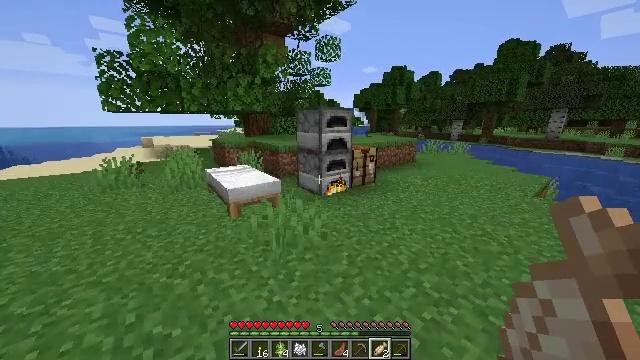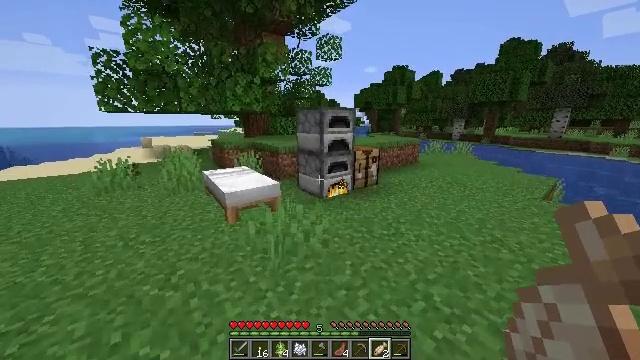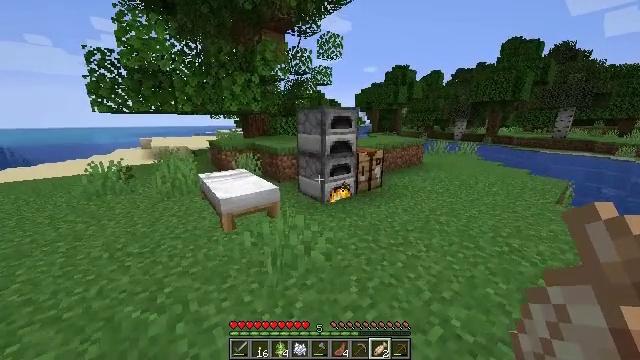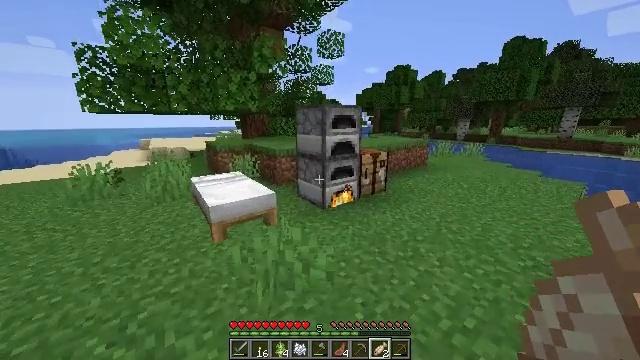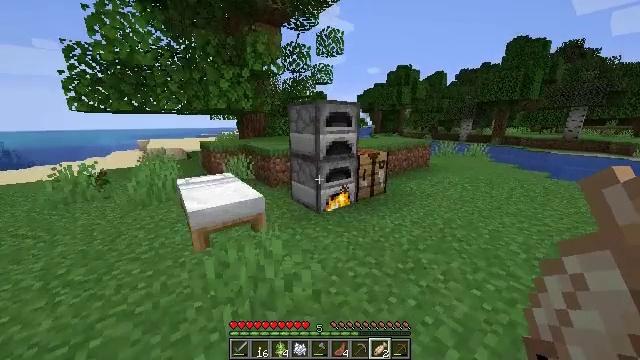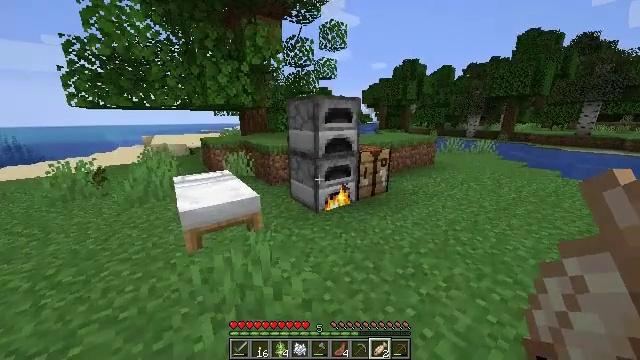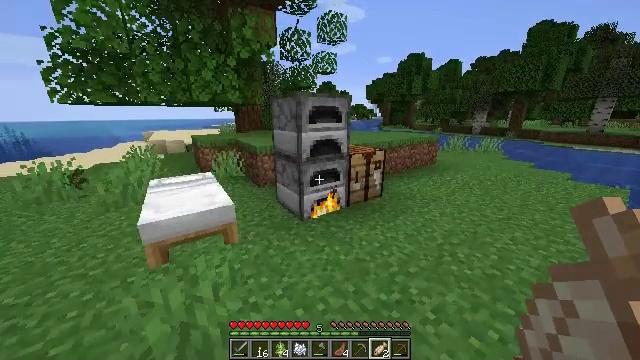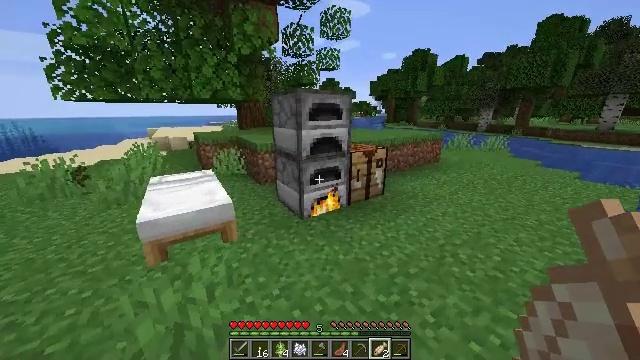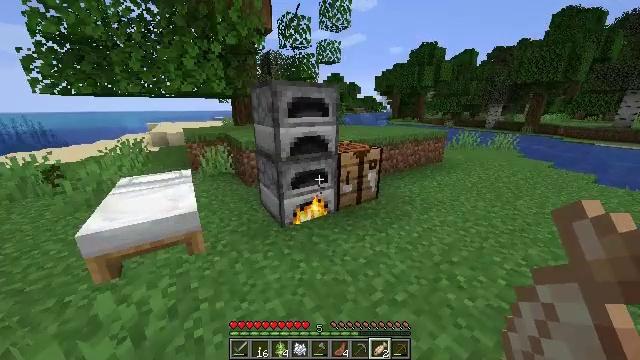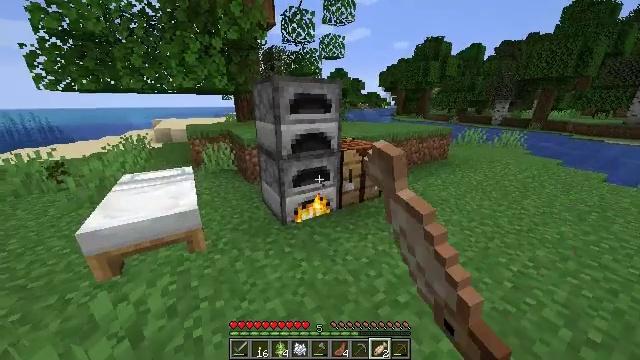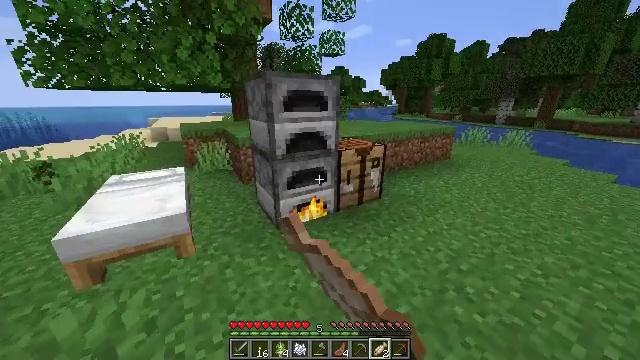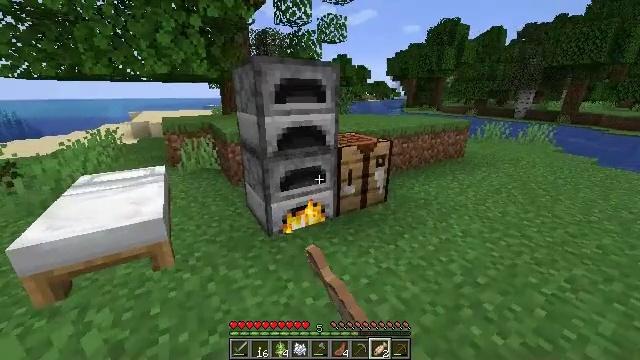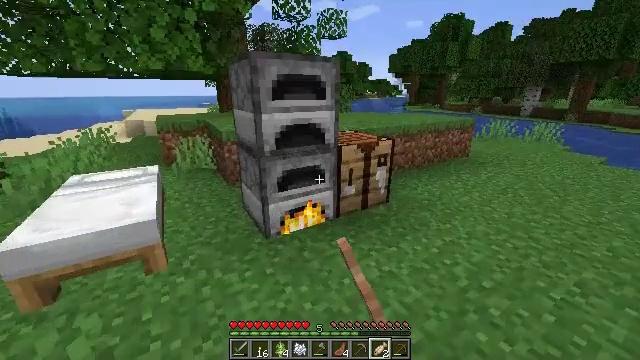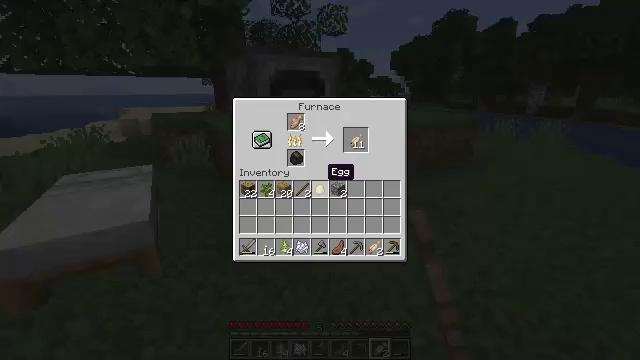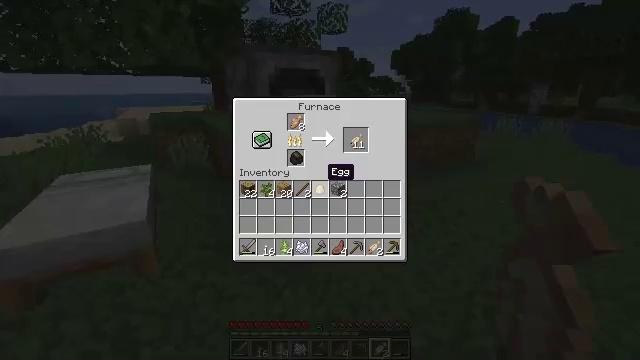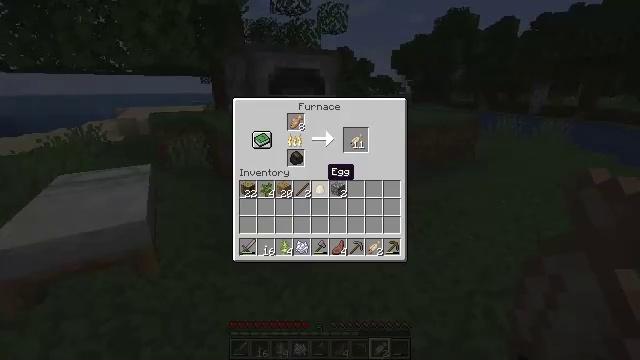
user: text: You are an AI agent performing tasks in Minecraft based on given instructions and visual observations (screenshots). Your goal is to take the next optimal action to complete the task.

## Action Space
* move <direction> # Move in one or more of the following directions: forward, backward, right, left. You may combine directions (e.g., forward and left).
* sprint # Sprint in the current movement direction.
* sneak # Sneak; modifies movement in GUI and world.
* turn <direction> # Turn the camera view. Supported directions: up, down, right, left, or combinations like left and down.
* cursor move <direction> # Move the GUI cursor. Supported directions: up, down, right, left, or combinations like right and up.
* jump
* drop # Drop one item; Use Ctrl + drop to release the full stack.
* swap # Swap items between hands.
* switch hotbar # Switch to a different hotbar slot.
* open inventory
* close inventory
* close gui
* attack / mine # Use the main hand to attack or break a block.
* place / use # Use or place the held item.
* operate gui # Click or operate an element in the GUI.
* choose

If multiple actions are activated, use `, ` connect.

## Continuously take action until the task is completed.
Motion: motion action
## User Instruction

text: Open the furnace and cook cod.
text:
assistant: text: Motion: move forward
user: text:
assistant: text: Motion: move forward
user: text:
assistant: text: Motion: move forward and move right
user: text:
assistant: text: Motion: move forward and move right
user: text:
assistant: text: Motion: move forward and move right, turn left
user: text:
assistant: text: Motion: move forward and move right, turn left
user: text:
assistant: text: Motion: move forward and move right
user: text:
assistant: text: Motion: move forward, turn left and down, use / place
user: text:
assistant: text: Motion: use / place
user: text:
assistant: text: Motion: use / place
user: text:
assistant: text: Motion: no_op
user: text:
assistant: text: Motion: no_op
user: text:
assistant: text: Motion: open gui
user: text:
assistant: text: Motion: no_op
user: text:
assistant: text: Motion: no_op
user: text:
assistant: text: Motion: no_op
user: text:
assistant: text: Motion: no_op
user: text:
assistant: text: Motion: no_op
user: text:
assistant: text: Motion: no_op
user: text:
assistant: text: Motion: no_op
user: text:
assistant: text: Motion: no_op
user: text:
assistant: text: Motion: no_op
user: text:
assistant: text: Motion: no_op
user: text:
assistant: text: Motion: no_op
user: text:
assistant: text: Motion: no_op
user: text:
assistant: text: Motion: cursor move right and up
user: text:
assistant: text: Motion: cursor move right and up
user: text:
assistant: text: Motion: no_op
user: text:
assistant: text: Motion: no_op
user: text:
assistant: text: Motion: no_op